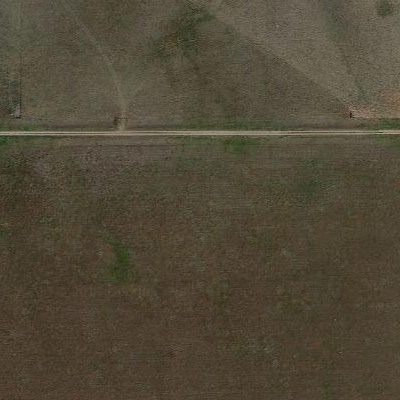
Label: bField